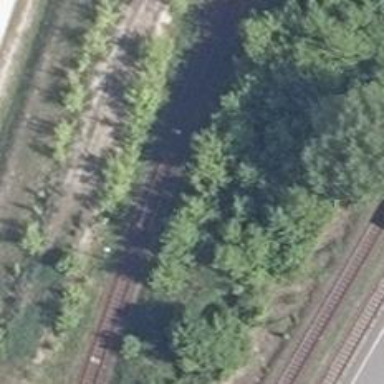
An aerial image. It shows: Railway switch.